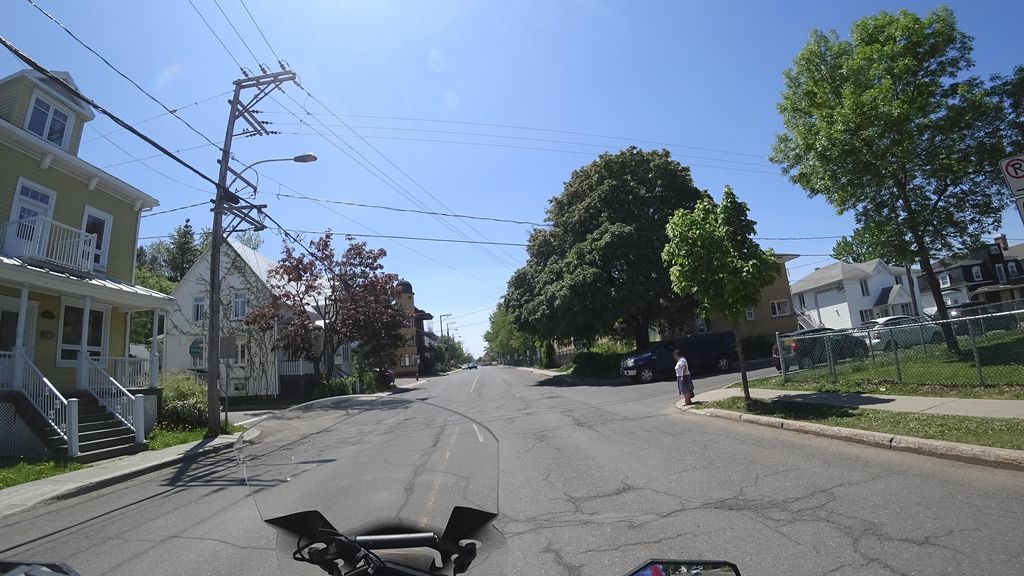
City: quebec_city